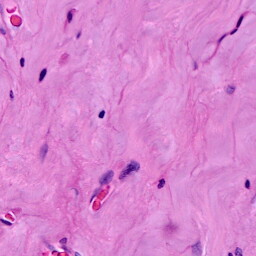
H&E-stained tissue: Breast